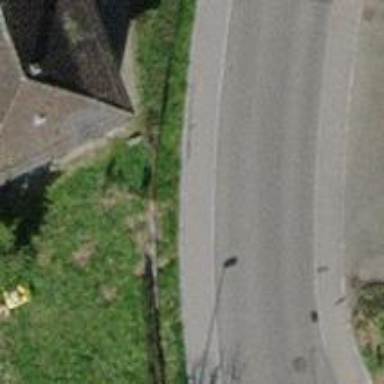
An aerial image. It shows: Hedge acting as barrier.